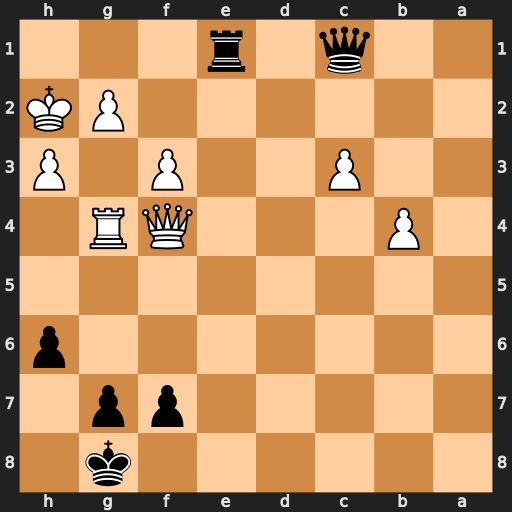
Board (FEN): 6k1/5pp1/7p/8/1P3QR1/2P2P1P/6PK/2q1r3
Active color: b
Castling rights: -
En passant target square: -
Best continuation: Rh1+ Kg3 Qe1#